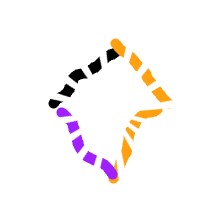
Shape: rhombus